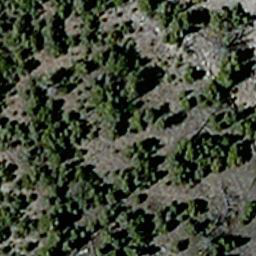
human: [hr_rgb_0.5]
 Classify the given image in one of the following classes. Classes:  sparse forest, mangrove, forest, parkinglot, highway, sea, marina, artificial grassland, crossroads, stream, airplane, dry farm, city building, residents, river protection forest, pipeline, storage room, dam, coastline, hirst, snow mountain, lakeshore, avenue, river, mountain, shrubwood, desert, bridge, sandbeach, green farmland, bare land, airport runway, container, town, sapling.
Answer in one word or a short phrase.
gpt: sparse forest